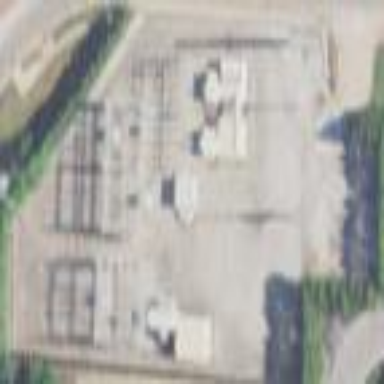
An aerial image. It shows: Power substation.